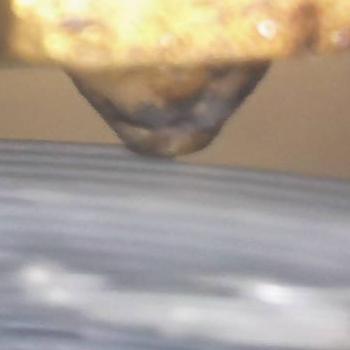
Flow rate: 56%